Question: I'd like to make a chart which looks something like this:

It's essentially a pie chart which is broken down into multiple levels.
Is making something like this possible with the Google Charts API?
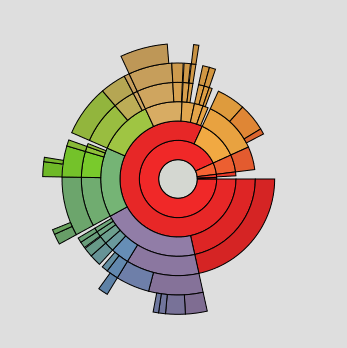
Answer: In Google Charts, no. However d3js can do it. They call it <URL>